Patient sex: M
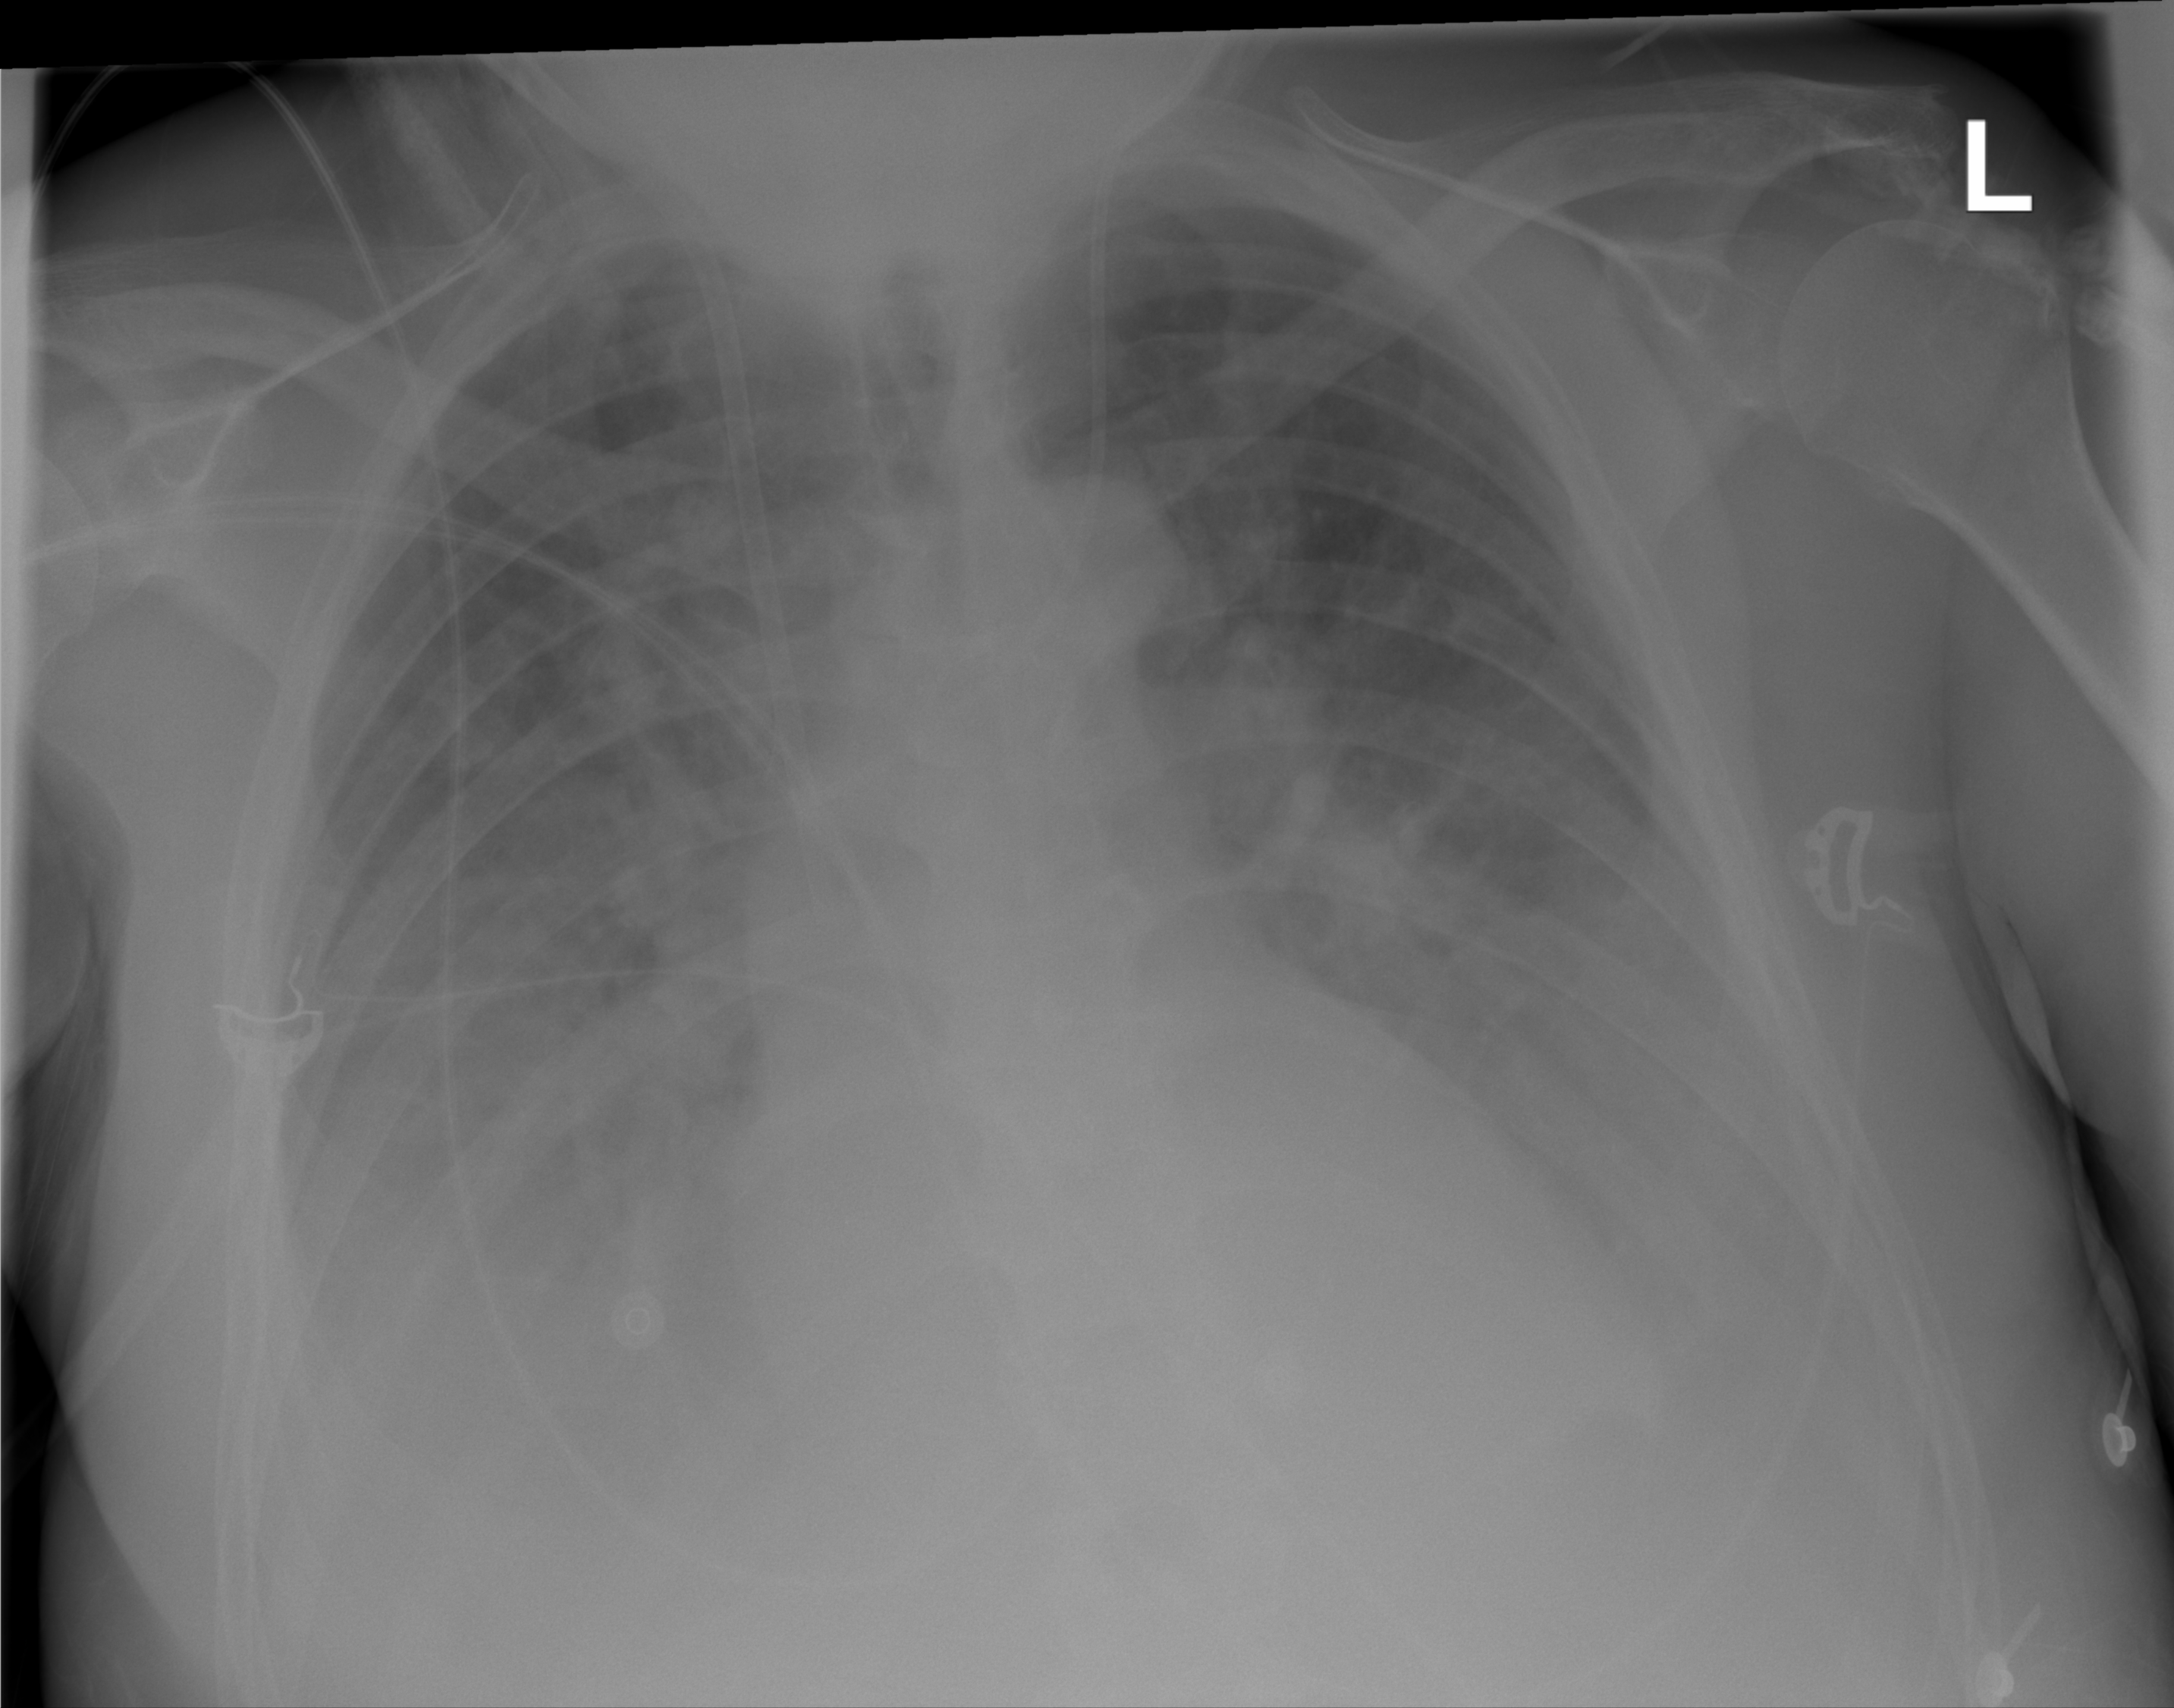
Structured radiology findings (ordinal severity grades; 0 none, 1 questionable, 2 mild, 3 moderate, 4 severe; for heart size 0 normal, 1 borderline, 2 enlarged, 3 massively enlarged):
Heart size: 2
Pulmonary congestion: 2
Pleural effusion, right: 3
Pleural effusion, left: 2
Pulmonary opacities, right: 1
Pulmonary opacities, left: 1
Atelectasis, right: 2
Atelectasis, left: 2